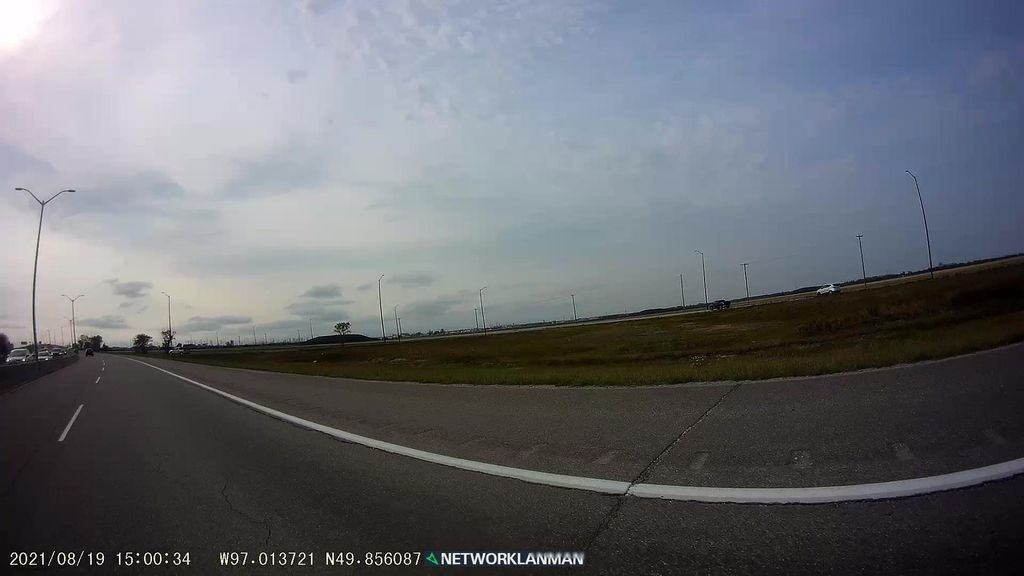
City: winnipeg